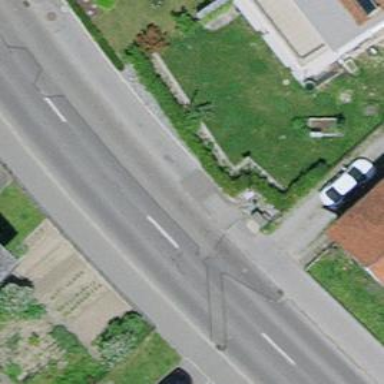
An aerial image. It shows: Hedge barrier.